Breast ultrasound image
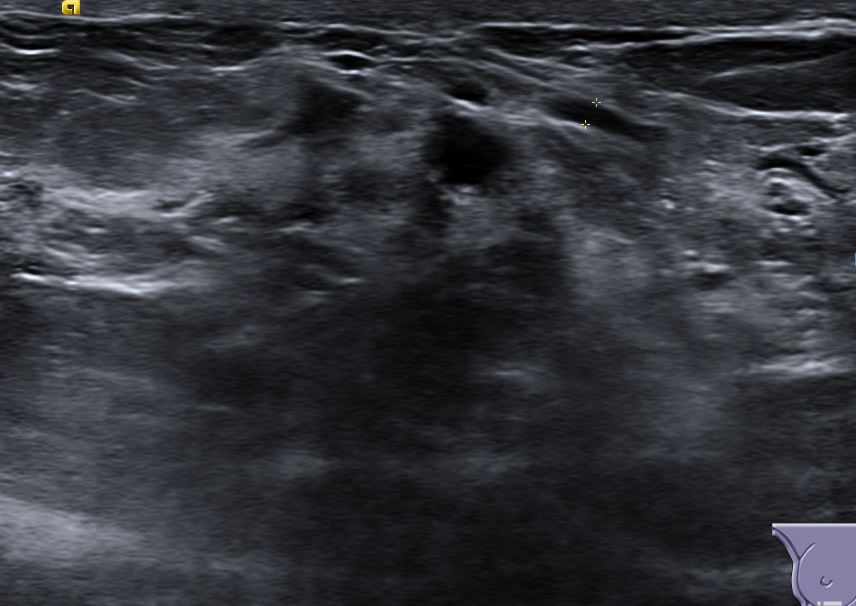
Diagnosis: benign